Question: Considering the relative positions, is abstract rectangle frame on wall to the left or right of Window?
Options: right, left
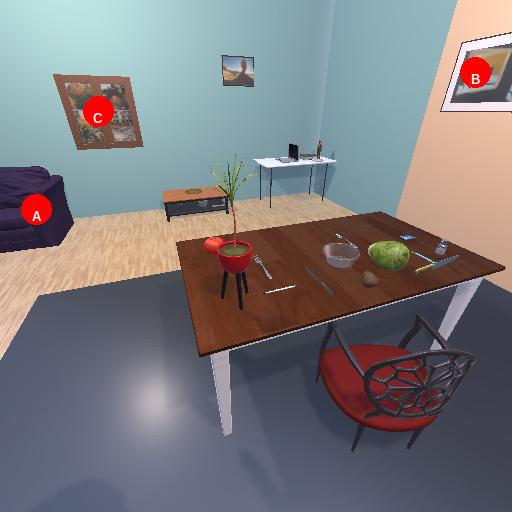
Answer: right